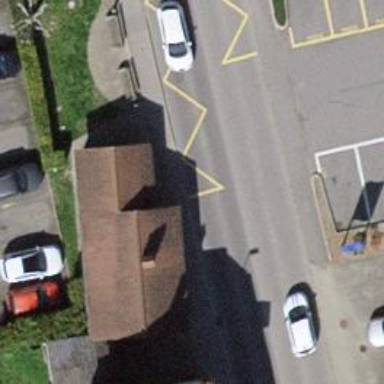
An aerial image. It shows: Bus stop with platform for public transport.